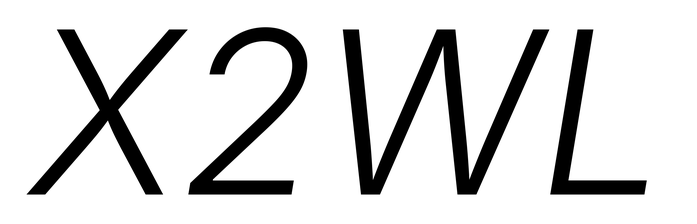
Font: Inter-Italic_Light_Italic